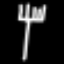
Label: fork